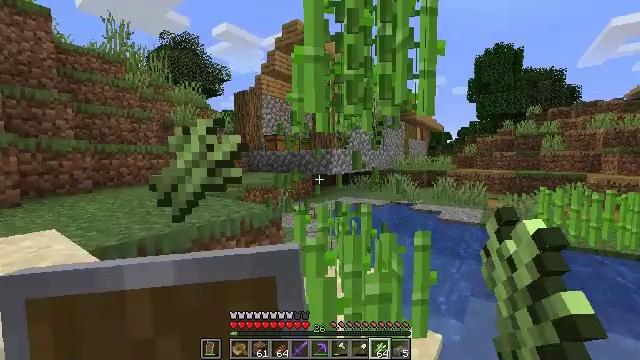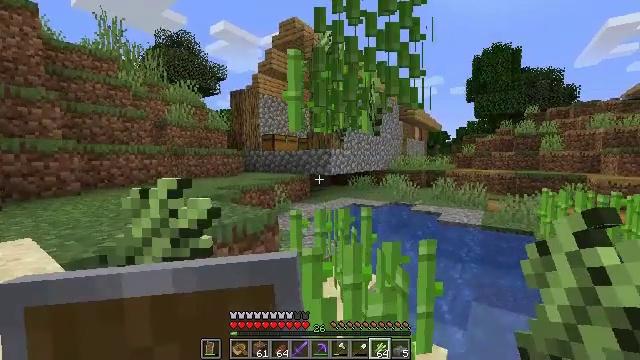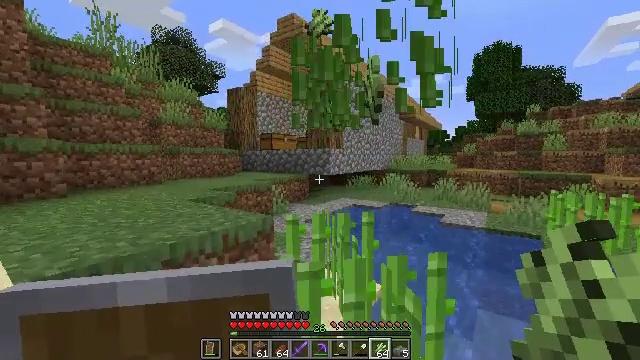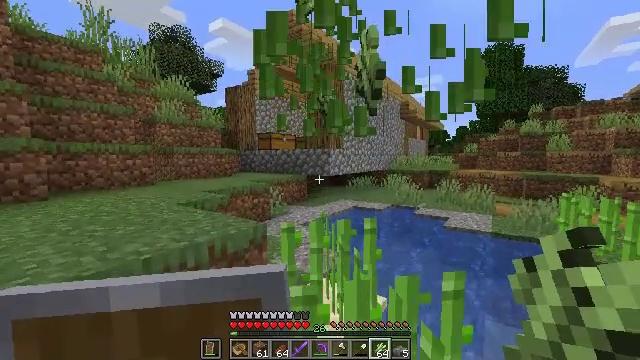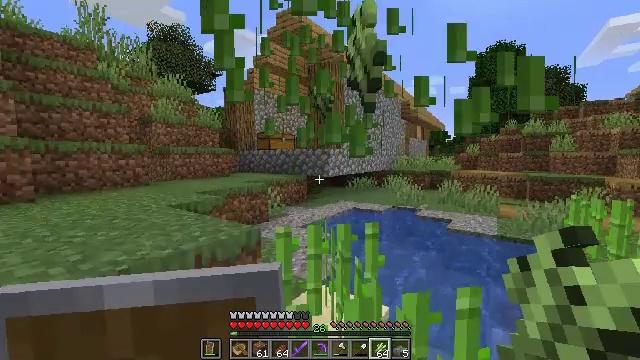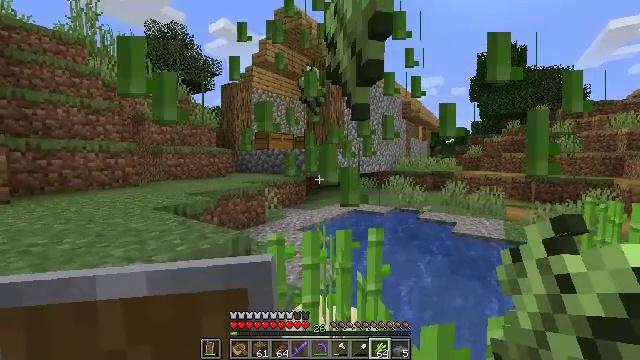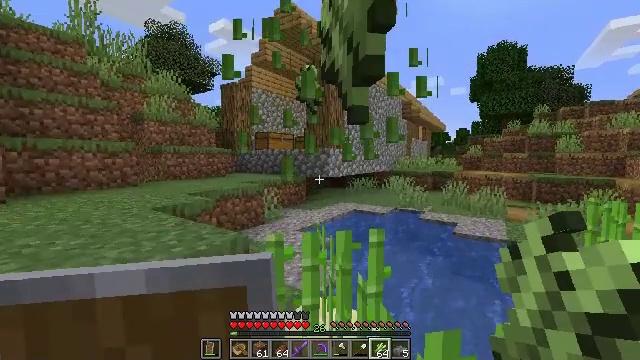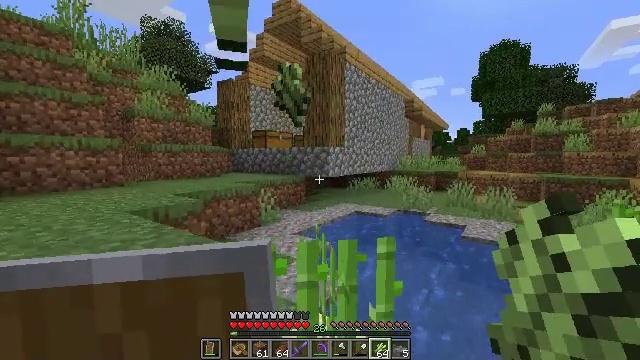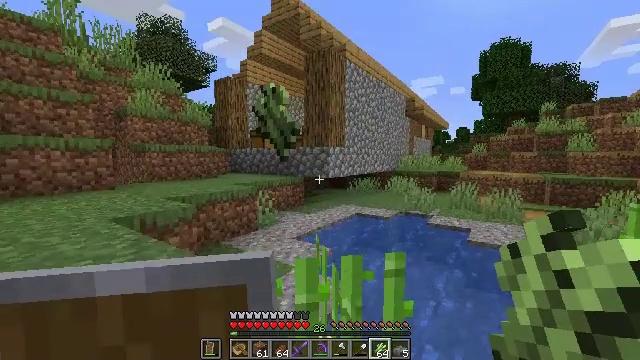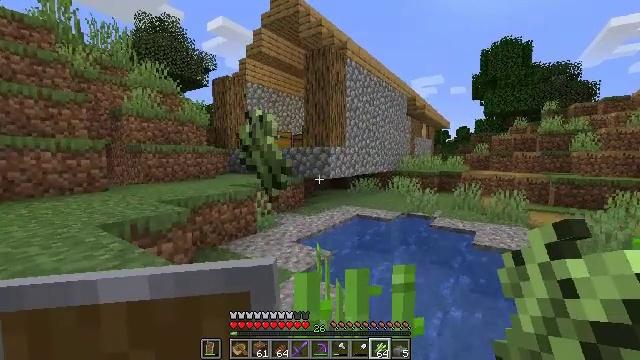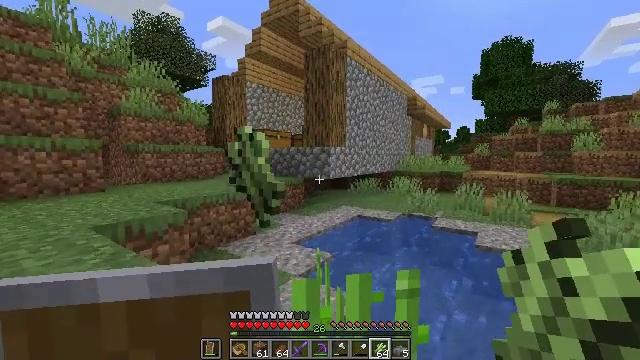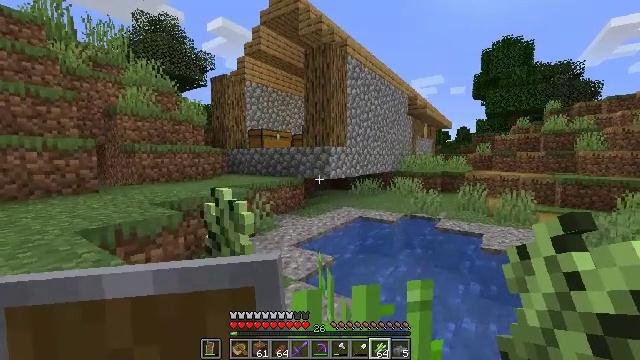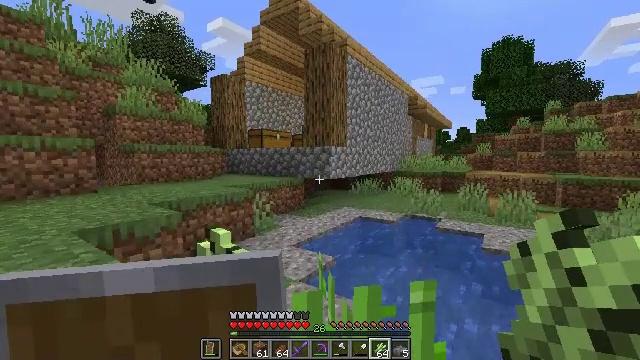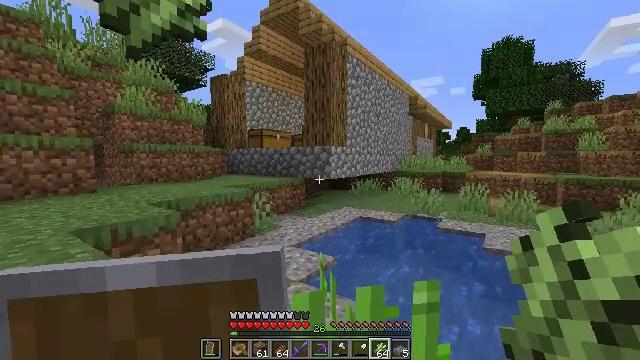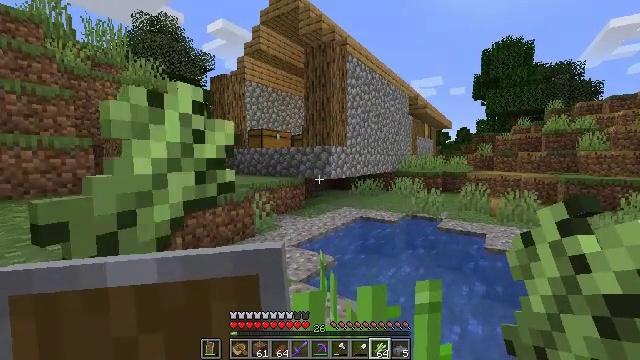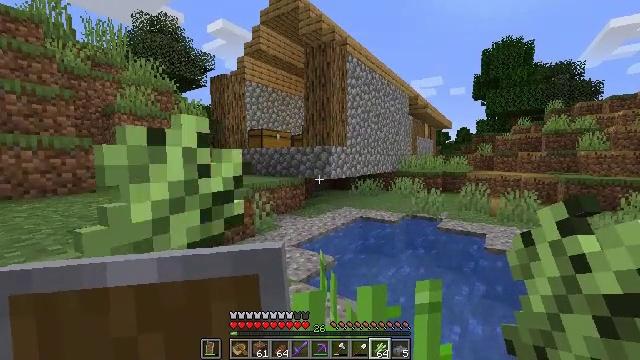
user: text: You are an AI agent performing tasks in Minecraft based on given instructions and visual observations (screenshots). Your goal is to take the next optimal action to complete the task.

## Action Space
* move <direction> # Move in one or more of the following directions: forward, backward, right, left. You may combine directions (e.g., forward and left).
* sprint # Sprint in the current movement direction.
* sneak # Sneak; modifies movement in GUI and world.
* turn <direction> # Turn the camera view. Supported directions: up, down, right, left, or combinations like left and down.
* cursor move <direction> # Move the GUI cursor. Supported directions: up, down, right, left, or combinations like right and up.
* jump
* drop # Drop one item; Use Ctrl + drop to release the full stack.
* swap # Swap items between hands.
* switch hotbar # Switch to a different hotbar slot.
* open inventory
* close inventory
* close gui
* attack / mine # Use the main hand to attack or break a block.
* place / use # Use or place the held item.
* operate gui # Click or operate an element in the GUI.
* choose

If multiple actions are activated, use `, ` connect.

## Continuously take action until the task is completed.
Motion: motion action
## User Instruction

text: Remove a bamboo from the inventory.
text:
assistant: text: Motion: move forward, attack / mine
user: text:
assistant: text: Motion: move forward, attack / mine
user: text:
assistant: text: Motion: move forward, attack / mine
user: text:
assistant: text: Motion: move forward, attack / mine
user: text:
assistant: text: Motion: move forward, attack / mine
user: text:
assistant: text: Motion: move forward
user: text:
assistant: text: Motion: move forward
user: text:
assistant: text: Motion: move forward
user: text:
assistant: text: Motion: move forward
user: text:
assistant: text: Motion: no_op
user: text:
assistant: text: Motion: no_op
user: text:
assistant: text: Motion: no_op
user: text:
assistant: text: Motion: no_op
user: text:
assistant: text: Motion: no_op
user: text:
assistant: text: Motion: no_op
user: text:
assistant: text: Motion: no_op
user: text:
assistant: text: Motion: no_op
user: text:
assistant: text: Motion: no_op
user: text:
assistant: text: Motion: no_op
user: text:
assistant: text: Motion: no_op
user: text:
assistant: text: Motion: no_op
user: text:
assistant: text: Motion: no_op
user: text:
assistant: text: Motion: no_op
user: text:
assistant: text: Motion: no_op
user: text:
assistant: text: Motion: no_op
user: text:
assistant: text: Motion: no_op
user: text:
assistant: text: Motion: no_op
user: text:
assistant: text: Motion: no_op
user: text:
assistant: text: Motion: no_op
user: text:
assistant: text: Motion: no_op